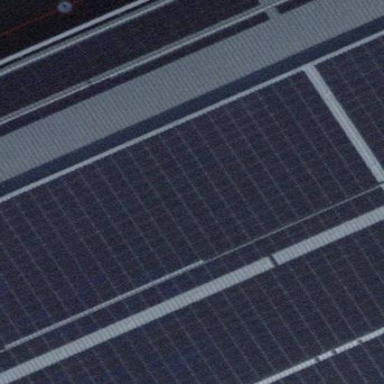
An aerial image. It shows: Solar power generator using photovoltaic method with solar photovoltaic panel types.